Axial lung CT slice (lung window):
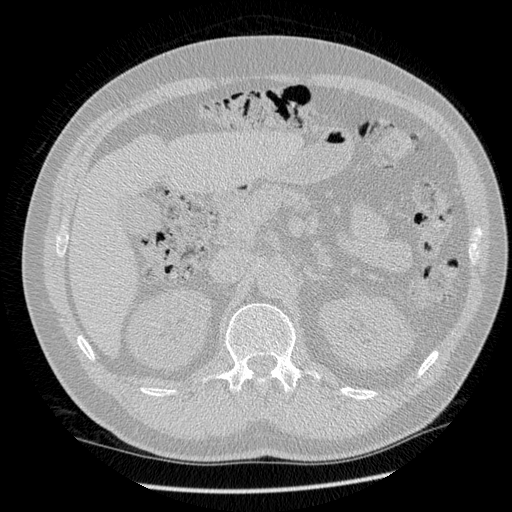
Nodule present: no